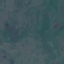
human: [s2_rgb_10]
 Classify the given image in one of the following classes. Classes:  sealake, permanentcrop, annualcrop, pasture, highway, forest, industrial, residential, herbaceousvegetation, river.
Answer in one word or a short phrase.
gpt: HerbaceousVegetation